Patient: sex F, age 75
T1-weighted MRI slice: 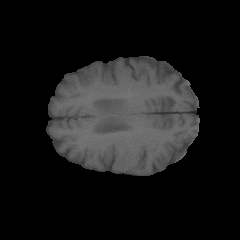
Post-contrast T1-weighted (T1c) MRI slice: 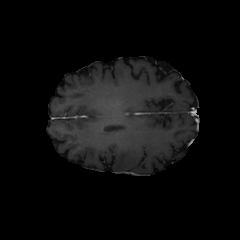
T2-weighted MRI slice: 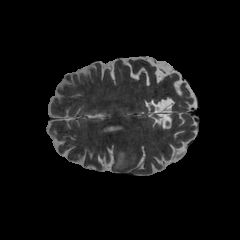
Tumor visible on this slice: yes
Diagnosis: Astrocytoma, IDH-wildtype
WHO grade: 3